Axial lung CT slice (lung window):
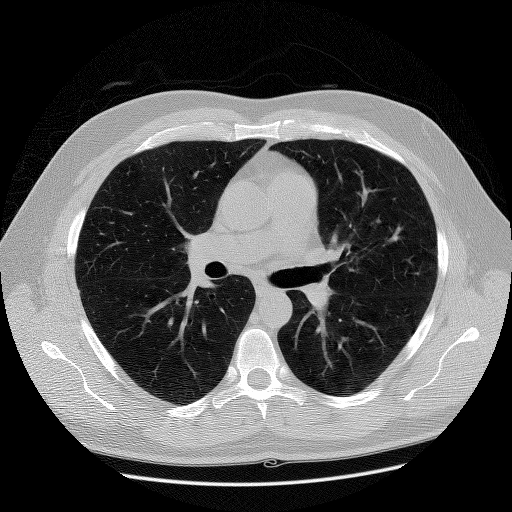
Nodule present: no